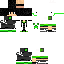
A female human skin with dark skin, wearing brown long hair dressed in a green hoodie and black pants, featuring a closed mouth.